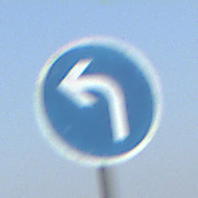
Verkehrszeichen: VorgeschriebeneFahrtrichtungLinks
Umgebung: Outdoor, Urban
Tageszeit: SunriseSunset
Wetter: Clear
Licht: Natural
Jahreszeit: NotSpecified
Kontrast: MediumContrast